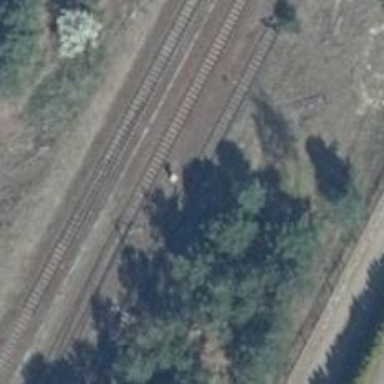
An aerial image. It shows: Railway signal.